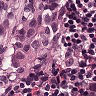
Metastatic tissue present: yes